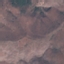
Label: HerbaceousVegetation